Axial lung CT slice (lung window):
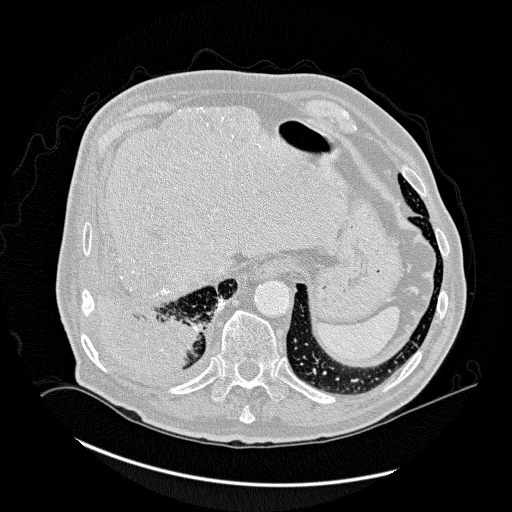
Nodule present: no